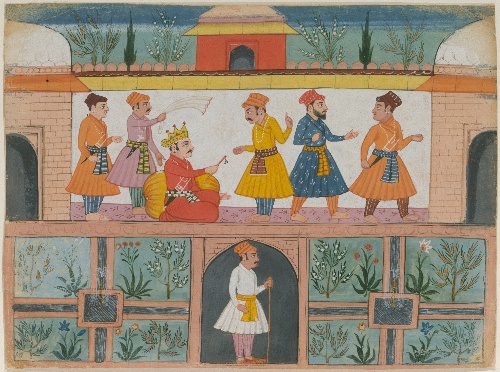
Date: last quarter of the 17th century
Object type: Folio
Classification: Paintings
Medium: Ink and opaque watercolor on paper
Culture: India (Punjab Hills, Bilaspur)
Dimensions: 8 7/8 x 12 in. (22.6 x 30.5 cm)
Department: Asian Art
Credit line: Gift of Cynthia Hazen Polsky, 1987
Accession year: 1987
Repository: Metropolitan Museum of Art, New York, NY
Tags: Men|Gardens